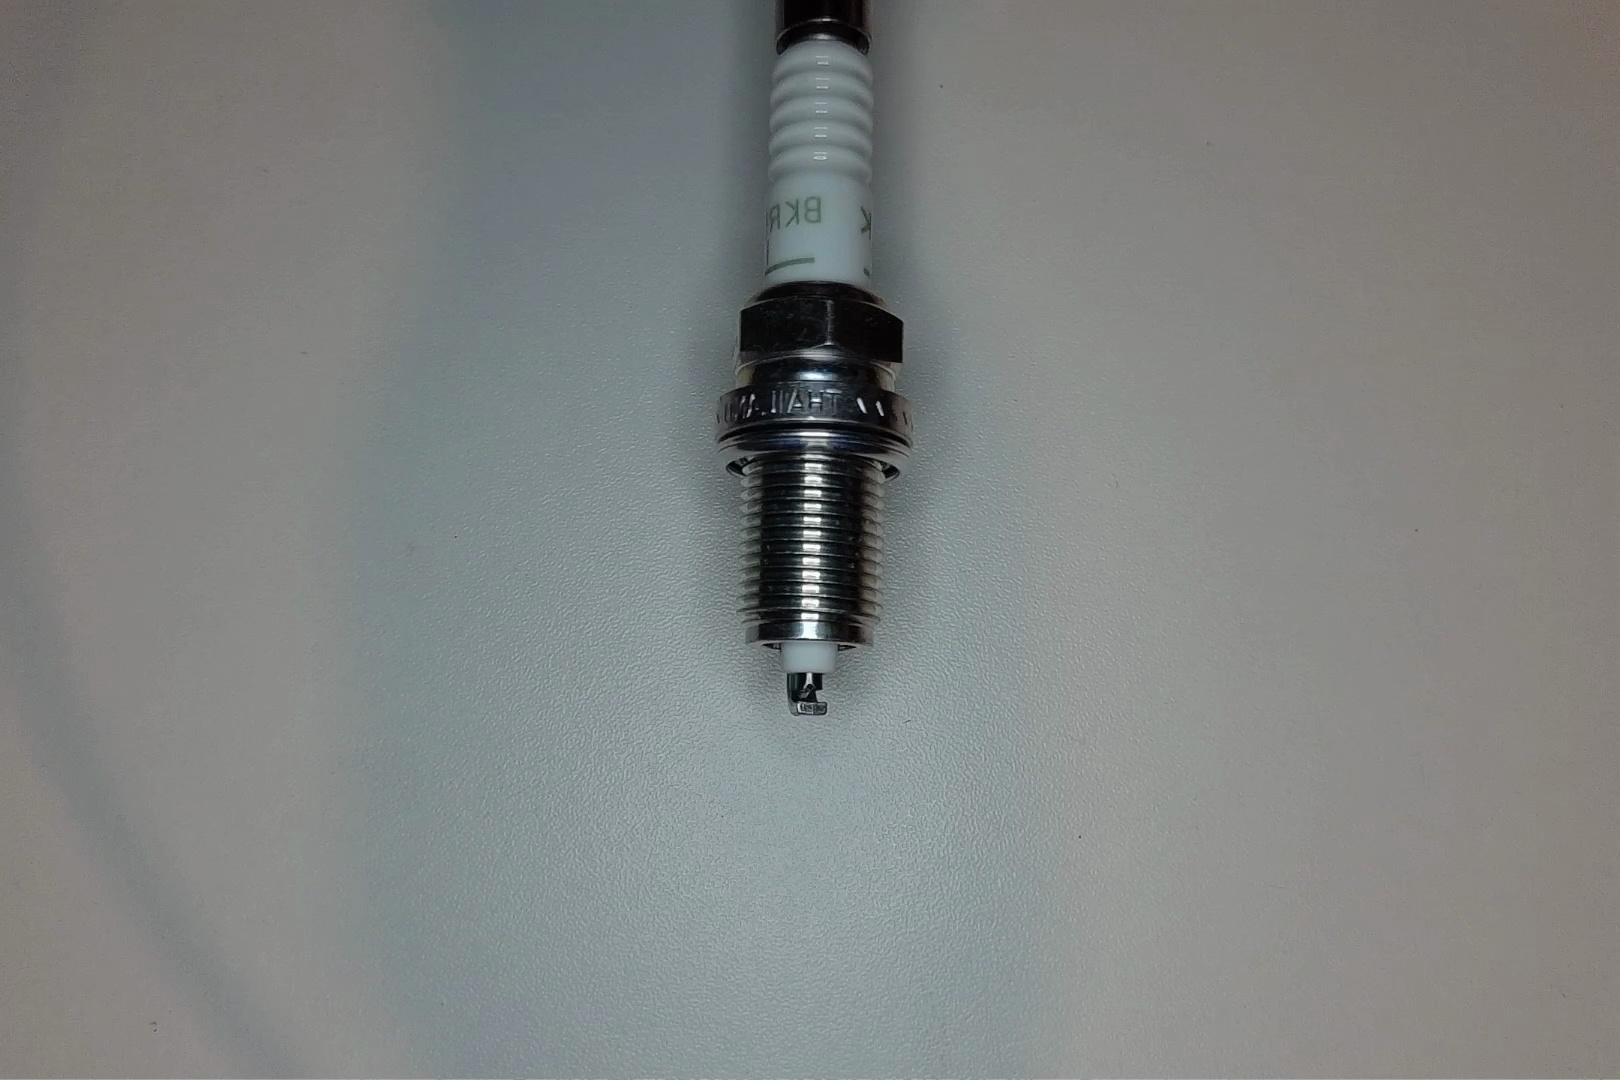
Label: normal